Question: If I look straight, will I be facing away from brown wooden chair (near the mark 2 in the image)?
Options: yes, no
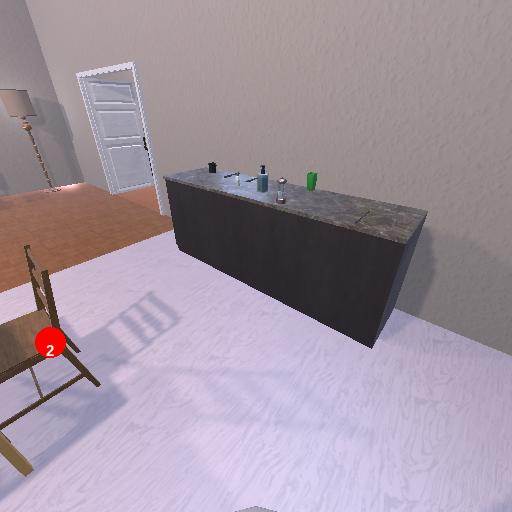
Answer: yes